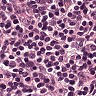
Metastatic tissue present: no